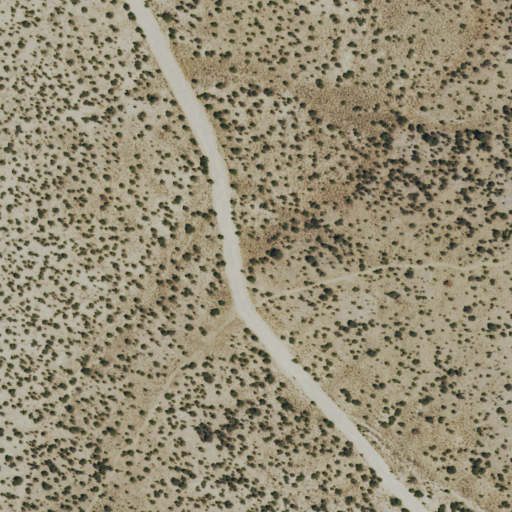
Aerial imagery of gap in Nevada named Wells Station Summit containing only shrub